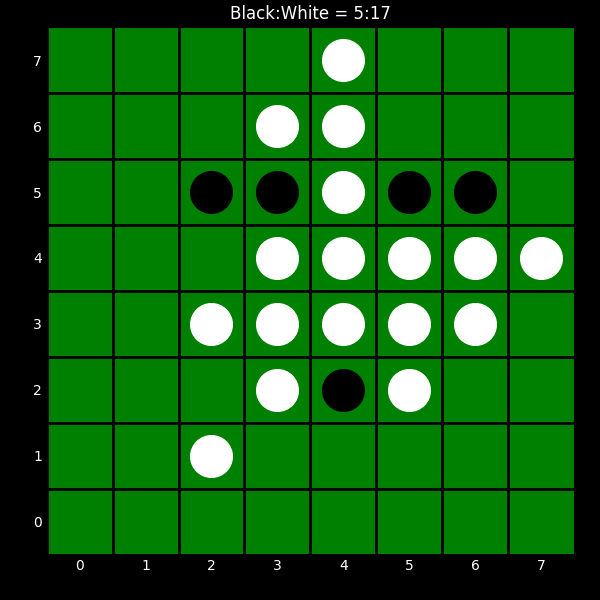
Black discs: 5
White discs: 17